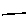
Label: line